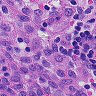
Metastatic tissue present: no